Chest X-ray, AP view. Patient: 66 years old, sex M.
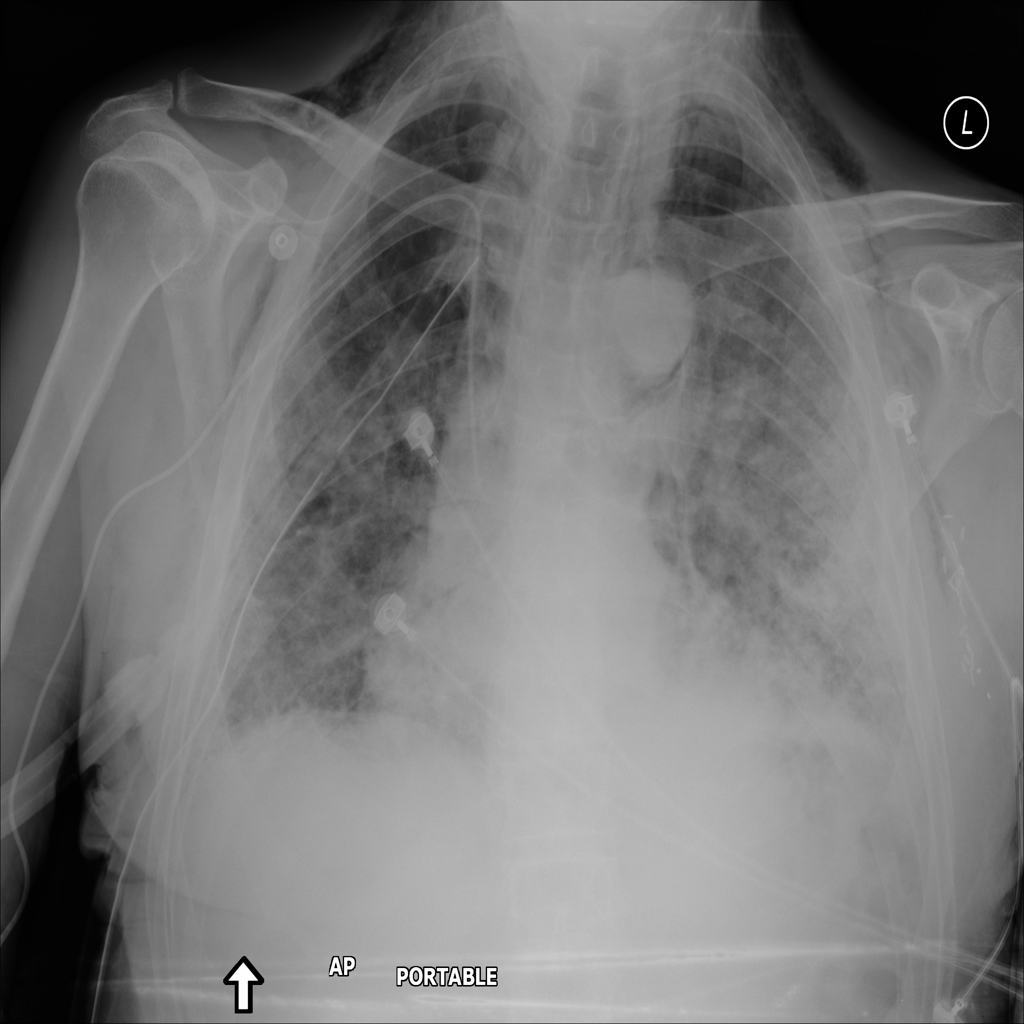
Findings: Atelectasis, Emphysema, Pneumothorax